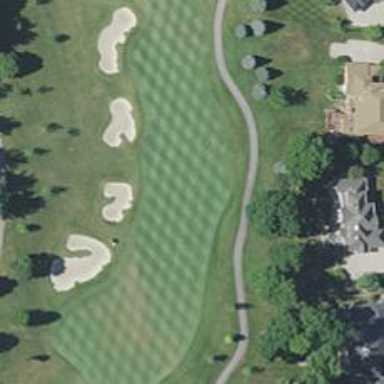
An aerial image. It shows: Golf hole.